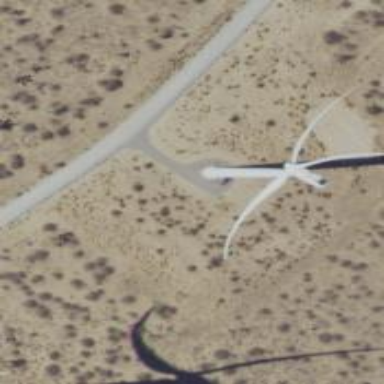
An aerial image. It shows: Wind power generator with horizontal axis wind turbine manufactured by Vestas.